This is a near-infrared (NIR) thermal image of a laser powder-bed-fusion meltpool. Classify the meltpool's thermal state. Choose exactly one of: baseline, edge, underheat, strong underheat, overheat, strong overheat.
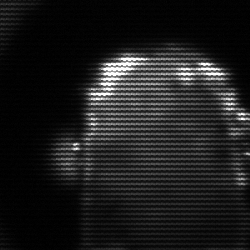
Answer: baseline